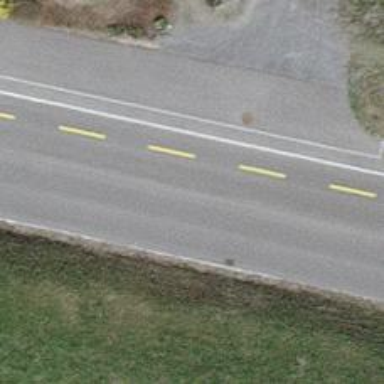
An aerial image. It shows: Tertiary road.